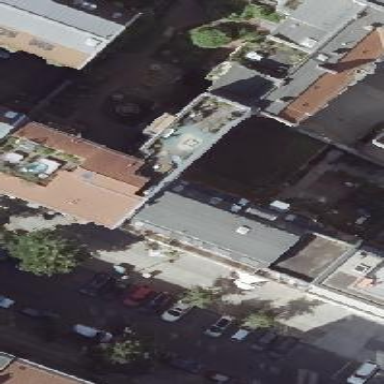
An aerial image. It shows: Residential building with red gambrel roof made of roof tiles. The building itself has grey color.